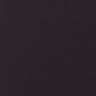
Metastatic tissue present: no